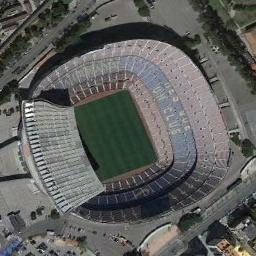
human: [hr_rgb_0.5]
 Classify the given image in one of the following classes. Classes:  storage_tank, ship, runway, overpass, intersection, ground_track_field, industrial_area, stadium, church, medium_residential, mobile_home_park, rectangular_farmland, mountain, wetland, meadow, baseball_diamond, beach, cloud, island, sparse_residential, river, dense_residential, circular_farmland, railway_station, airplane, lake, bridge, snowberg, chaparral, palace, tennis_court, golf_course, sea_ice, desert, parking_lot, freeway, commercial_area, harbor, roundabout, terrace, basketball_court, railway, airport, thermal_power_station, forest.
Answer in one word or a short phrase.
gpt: stadium